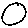
Label: circle